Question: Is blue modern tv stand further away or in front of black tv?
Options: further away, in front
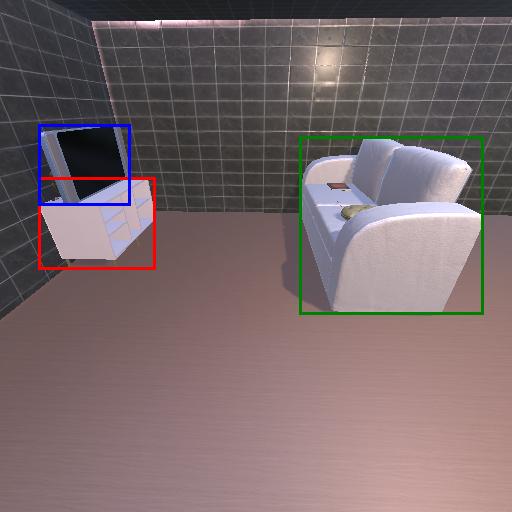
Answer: further away